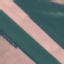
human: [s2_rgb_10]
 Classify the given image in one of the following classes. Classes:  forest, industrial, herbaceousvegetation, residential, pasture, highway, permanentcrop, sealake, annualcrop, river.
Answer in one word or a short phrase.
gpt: AnnualCrop